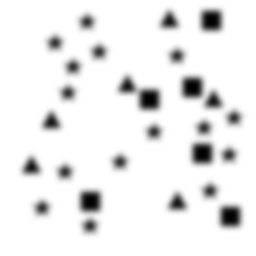
Squares: 6
Triangles: 6
Stars: 15
Total shapes: 27